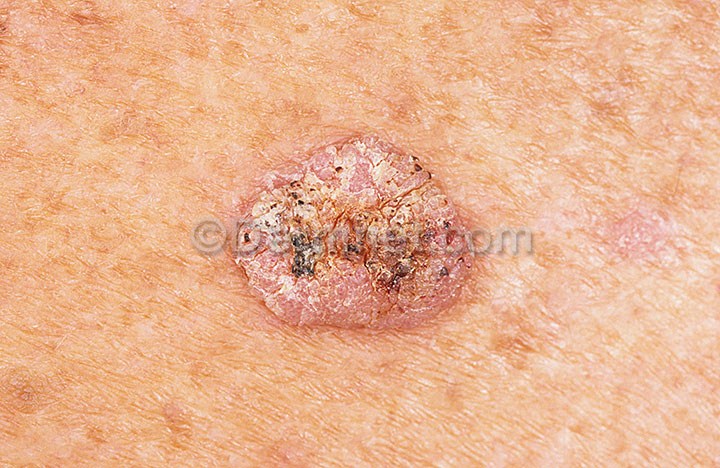
Disease: Seborrheic Keratoses and other Benign Tumors